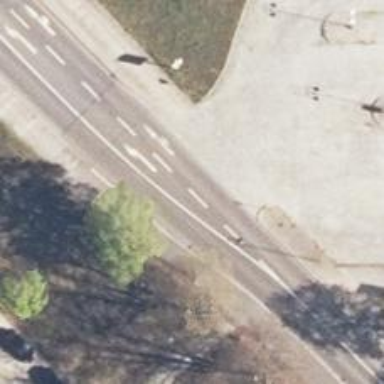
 featuring sidewalks on both sides. There are cycle tracks on the right and both sides of the road."